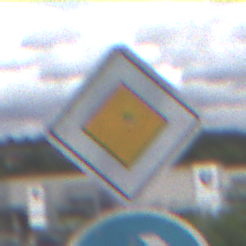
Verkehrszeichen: Vorfahrtsstrasse
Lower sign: VorgeschriebeneFahrtrichtungRechts
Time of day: MorningAfternoon
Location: Outdoor (Suburban)
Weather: PartlyCloudy
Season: NotSpecified
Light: Natural